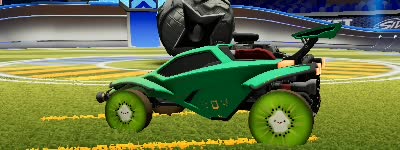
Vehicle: octane